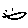
Label: smiley face